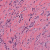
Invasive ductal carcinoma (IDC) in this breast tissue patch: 1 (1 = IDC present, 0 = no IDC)